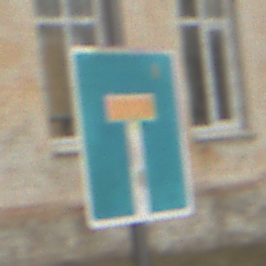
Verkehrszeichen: Sackgasse
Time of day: MorningAfternoon
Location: Outdoor (Nature)
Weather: PartlyCloudy
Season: Autumn
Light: Natural